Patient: sex M, age 68
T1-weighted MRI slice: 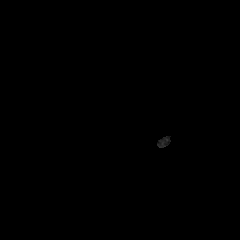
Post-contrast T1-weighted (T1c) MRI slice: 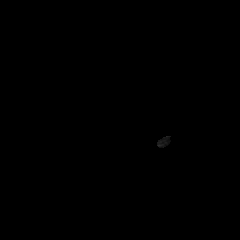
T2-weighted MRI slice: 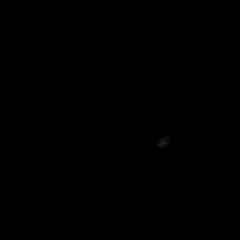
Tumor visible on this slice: no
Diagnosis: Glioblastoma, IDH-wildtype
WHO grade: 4